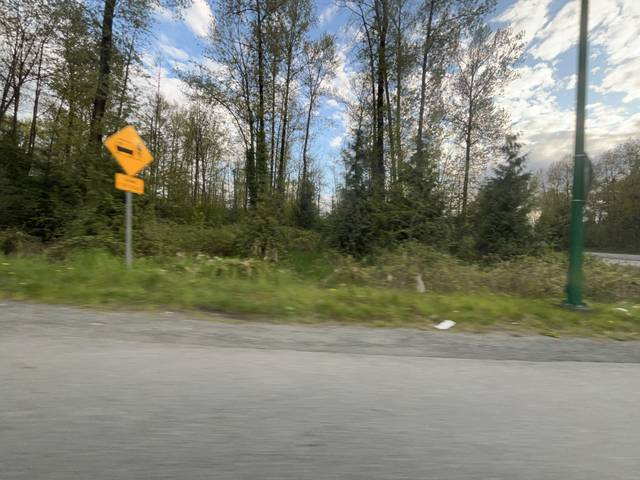
Region: Canada
Coordinates: 49.246, -122.914